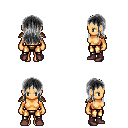
a pixel art fantasy rpg character, female body template, human, tanned skin, leather shoulder armor, gold greaves, gray unkempt hairstyle, maroon shoes, four views (front, back, left, right), 2x2 character sprite sheet, small pixel art, hard edges, no anti-aliasing